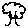
Label: tree